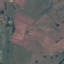
Land use / land cover class: Pasture